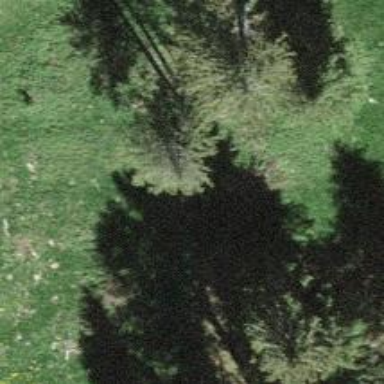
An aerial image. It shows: Single tag "natural: tree."